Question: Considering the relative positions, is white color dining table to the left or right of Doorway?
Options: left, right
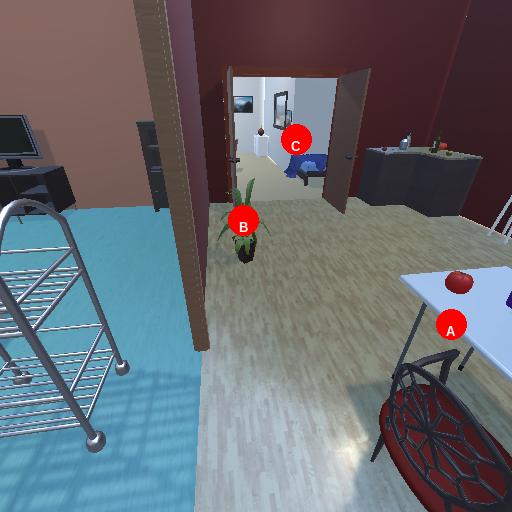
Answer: left